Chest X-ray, AP view. Patient: 28 years old, sex M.
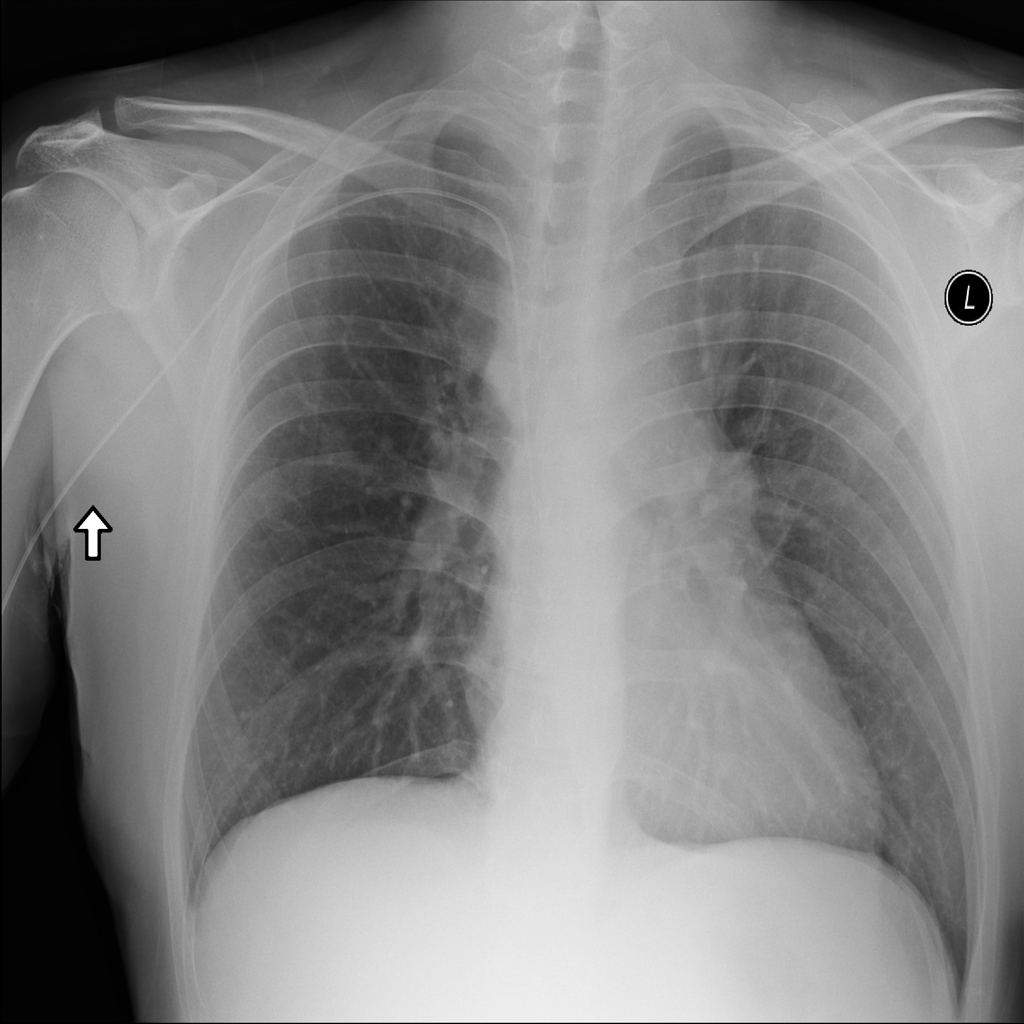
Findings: No Finding